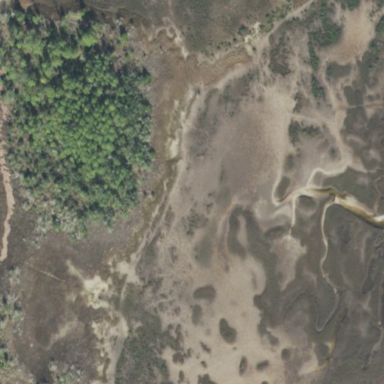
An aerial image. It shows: Saltmarsh wetland area.